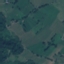
Land use / land cover: Pasture